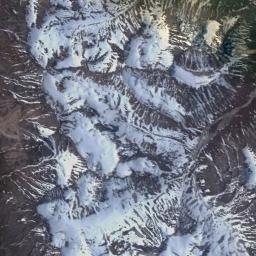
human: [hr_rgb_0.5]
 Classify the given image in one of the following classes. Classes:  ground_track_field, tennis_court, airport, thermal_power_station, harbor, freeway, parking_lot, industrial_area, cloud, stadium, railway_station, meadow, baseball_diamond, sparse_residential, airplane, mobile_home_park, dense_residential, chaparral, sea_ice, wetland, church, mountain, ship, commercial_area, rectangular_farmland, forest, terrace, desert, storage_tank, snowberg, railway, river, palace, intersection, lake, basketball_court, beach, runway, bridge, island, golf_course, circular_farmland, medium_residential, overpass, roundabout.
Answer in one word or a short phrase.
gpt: snowberg